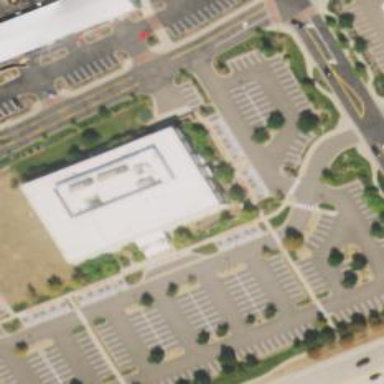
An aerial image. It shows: Parking space.